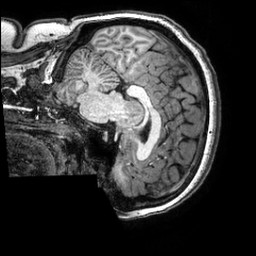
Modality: T1w
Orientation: sagittal
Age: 35
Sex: female
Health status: healthy